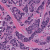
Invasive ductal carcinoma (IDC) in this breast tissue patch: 1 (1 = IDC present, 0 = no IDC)